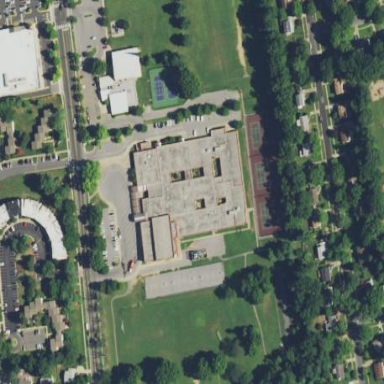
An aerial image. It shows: School building.